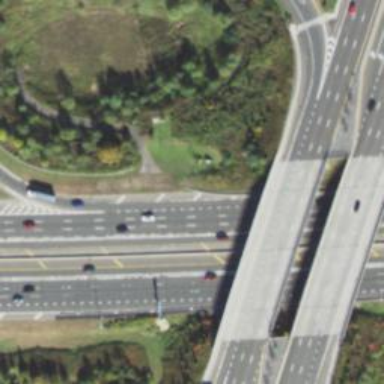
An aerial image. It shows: Motorway junction.